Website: apple
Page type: account-selection
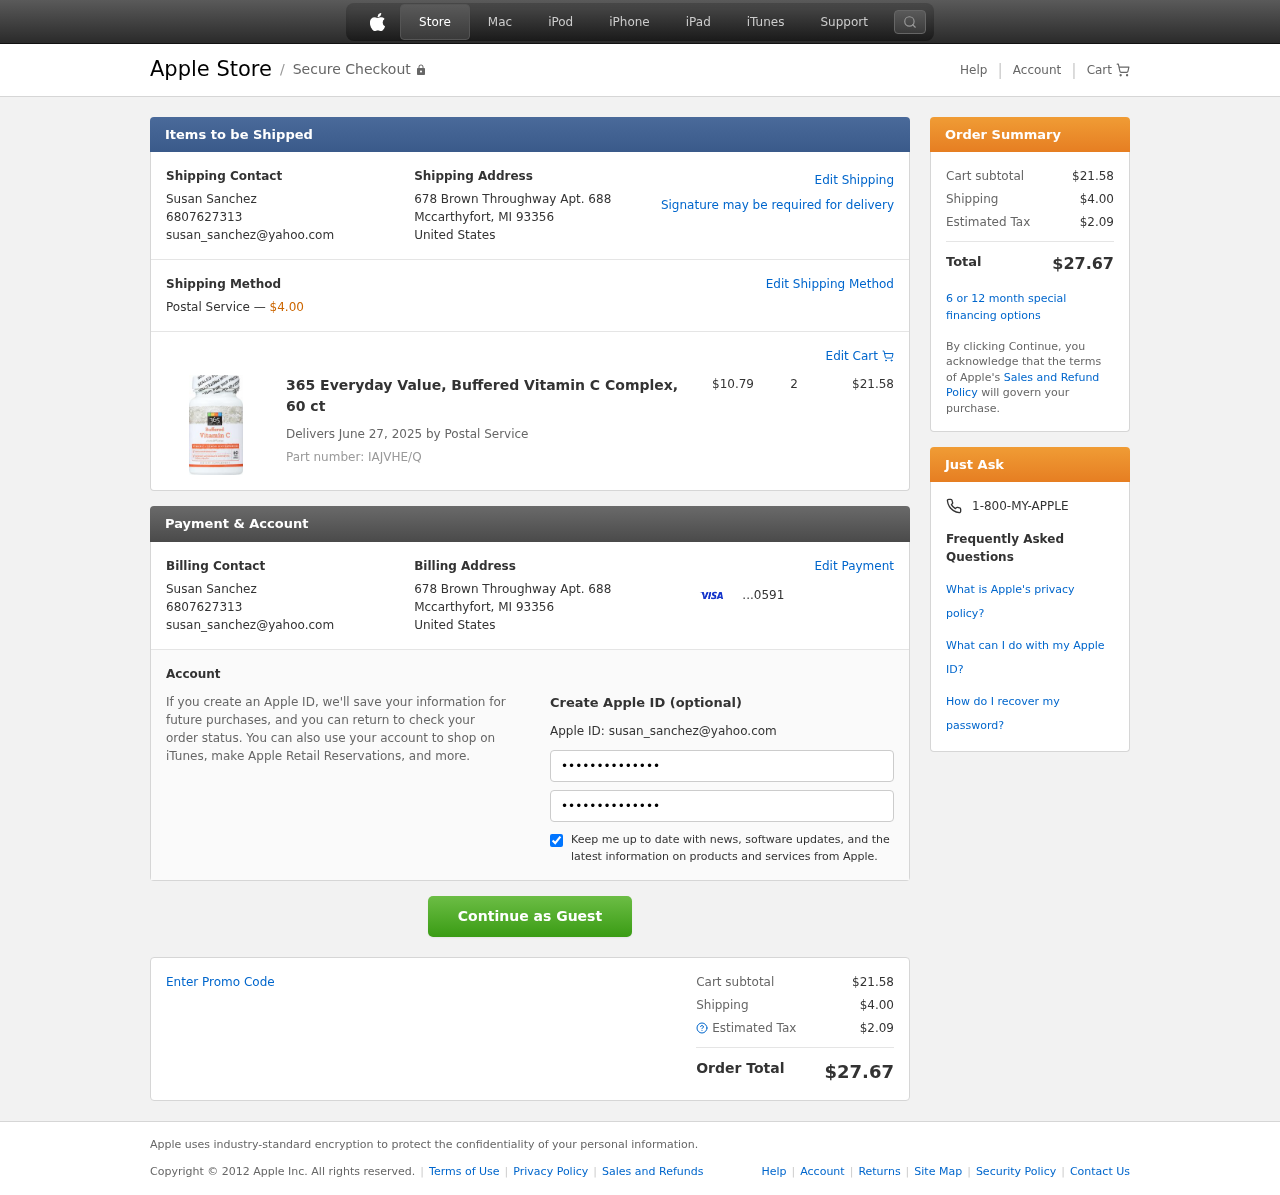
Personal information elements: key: PII_CARD_LAST4
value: ...0591
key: PII_CITY_STATE_ZIP
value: Mccarthyfort, MI 93356
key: PII_COUNTRY
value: United States
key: PII_EMAIL
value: susan_sanchez@yahoo.com
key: PII_FULLNAME
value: Susan Sanchez
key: PII_PHONE
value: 6807627313
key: PII_STREET
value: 678 Brown Throughway Apt. 688
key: PII_FIRSTNAME
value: Susan
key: PII_LASTNAME
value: Sanchez
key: PII_FULLNAME2
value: Susan Sanchez
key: PII_FULLNAME3
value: Susan Sanchez
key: PII_FIRSTNAME2
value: Susan
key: PII_FIRSTNAME3
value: Susan
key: PII_LASTNAME2
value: Sanchez
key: PII_LASTNAME3
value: Sanchez
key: PII_FIRSTNAME_DERIVED
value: Susan
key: PII_LASTNAME_DERIVED
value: Sanchez
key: PII_FULLNAME_DERIVED
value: Susan Sanchez
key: PII_NAME_FULL_DERIVED
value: Susan Sanchez
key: PII_PHONE_LINE
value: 7313
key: PII_PHONE_SUFFIX
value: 7313
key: PII_PHONE2
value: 6807627313
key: PII_PHONE3
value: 6807627313
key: PII_PHONE_NUMERIC
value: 6807627313
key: PII_PHONE_LINE_NUMERIC
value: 7313
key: PII_PHONE_SUFFIX_NUMERIC
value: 7313
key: PII_PHONE2_NUMERIC
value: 6807627313
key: PII_PHONE3_NUMERIC
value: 6807627313
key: PII_PHONE_DIGITS
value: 6807627313
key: PII_PHONE_LAST4
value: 7313
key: PII_EMAIL2
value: susan_sanchez@yahoo.com
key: PII_EMAIL3
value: susan_sanchez@yahoo.com
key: PII_STREET2
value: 678 Brown Throughway Apt. 688
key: PII_CITY_STATE_ZIP2
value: Mccarthyfort, MI 93356
Product elements: key: PRODUCT1_NAME
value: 365 Everyday Value, Buffered Vitamin C Complex, 60 ct
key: PRODUCT1_PRICE
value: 10.79
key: PRODUCT1_QUANTITY
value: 2
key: PRODUCT_PART_NUMBER
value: Part number: IAJVHE/Q
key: PRODUCT_TOTAL
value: $21.58
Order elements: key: ORDER_SHIPPING_COST
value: $4.00
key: ORDER_DELIVERY_DATE
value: Delivers June 27, 2025 by Postal Service
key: ORDER_SUBTOTAL
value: $21.58
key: ORDER_TAX
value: $2.09
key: ORDER_TOTAL
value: $27.67